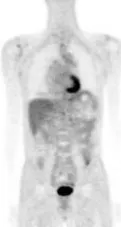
A: PET CT demonstrating no metastatic lesion after 8th FOLFOX4 cycles.
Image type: radiology (pet)